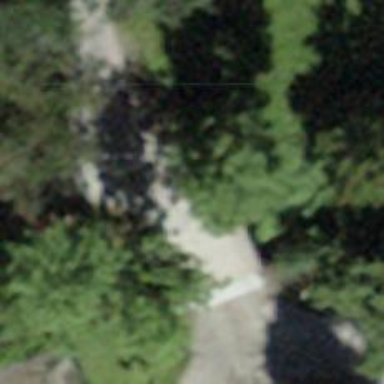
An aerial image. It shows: Dirt track bridge with grade2 surface.